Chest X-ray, PA view. Patient: 50 years old, sex M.
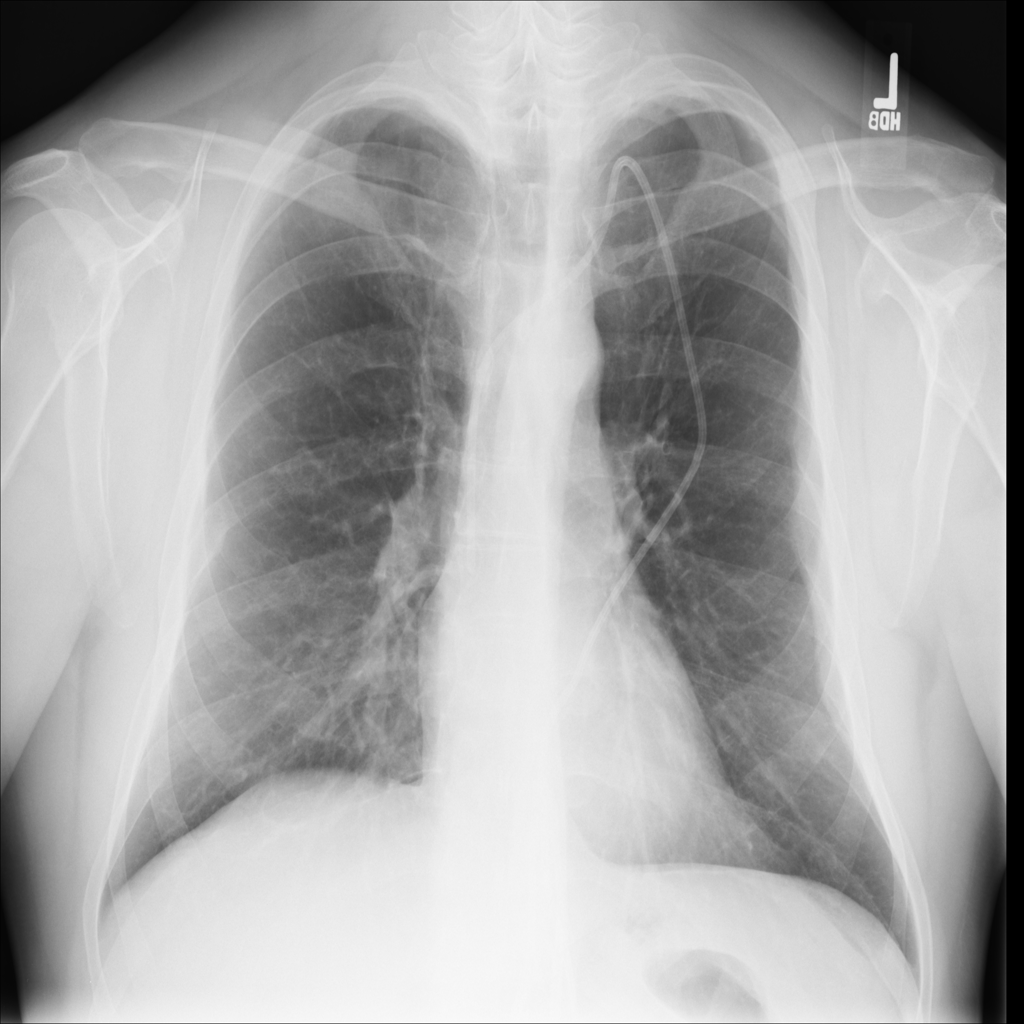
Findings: No Finding